Field crop: maize
Growth stage: 2
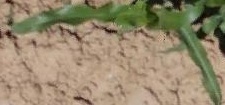
Species: maize